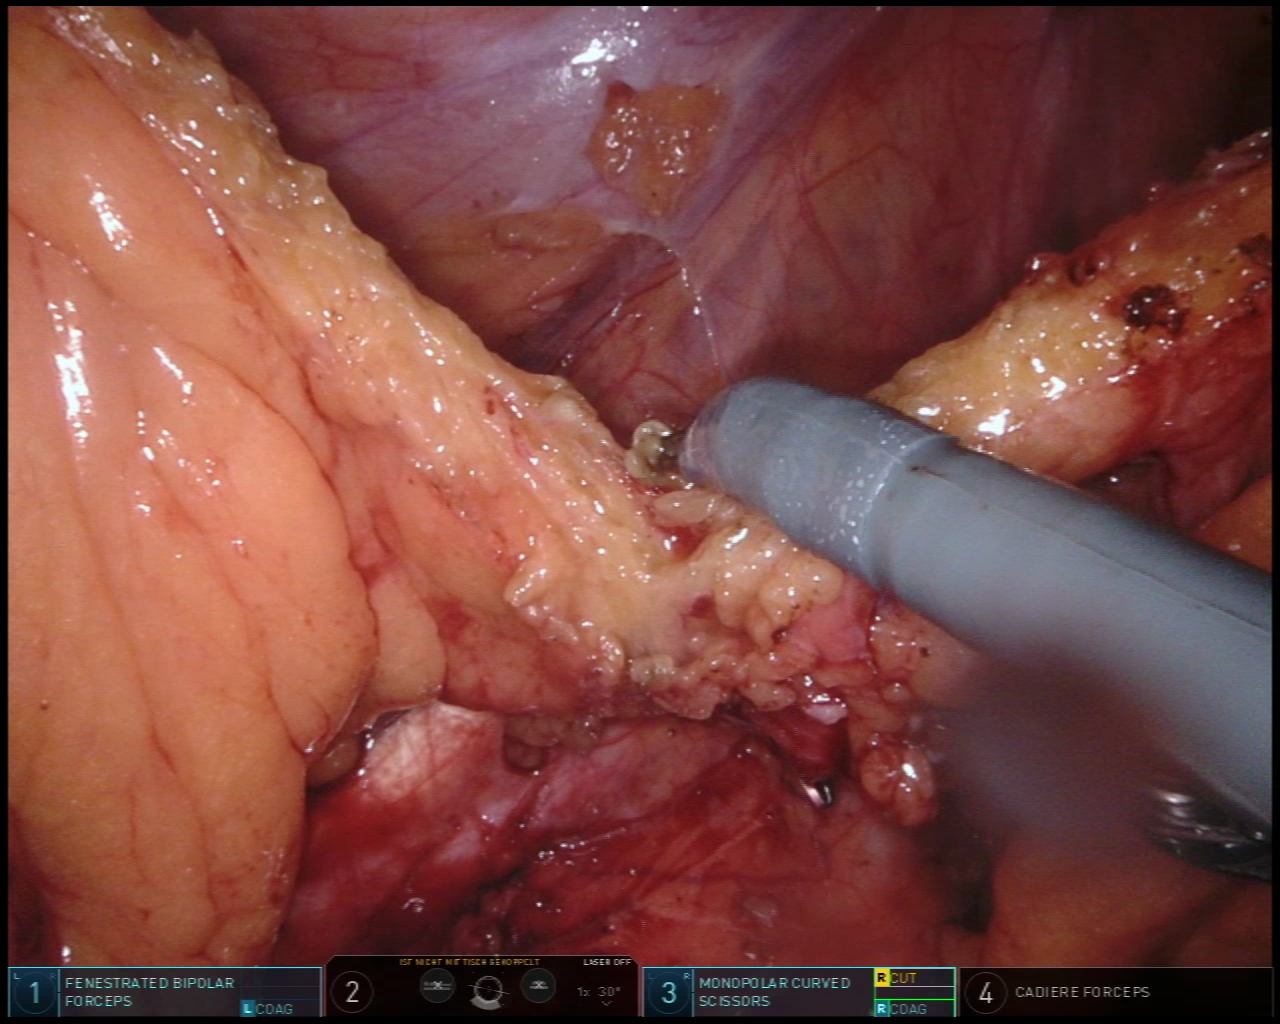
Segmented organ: ureter
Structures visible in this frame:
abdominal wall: yes
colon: no
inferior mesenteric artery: no
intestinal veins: no
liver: no
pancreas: no
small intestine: no
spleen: no
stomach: no
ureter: yes
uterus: no
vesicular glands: no